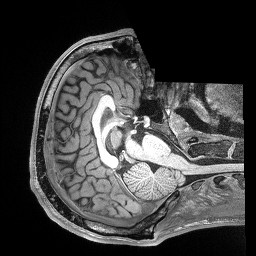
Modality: T1w
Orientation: axial